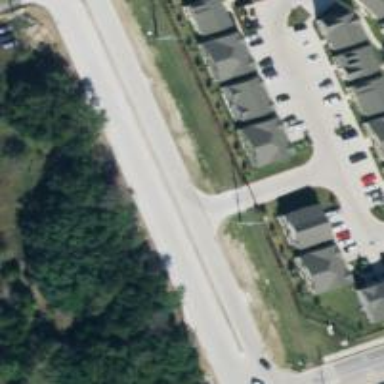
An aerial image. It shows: Tertiary road.